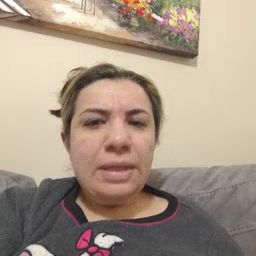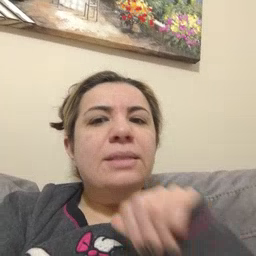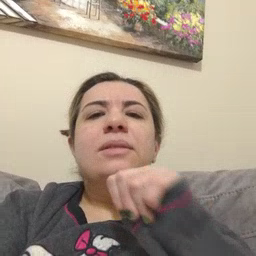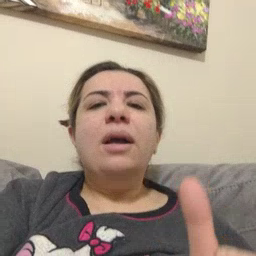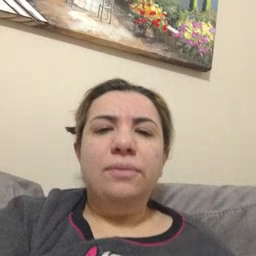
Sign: not